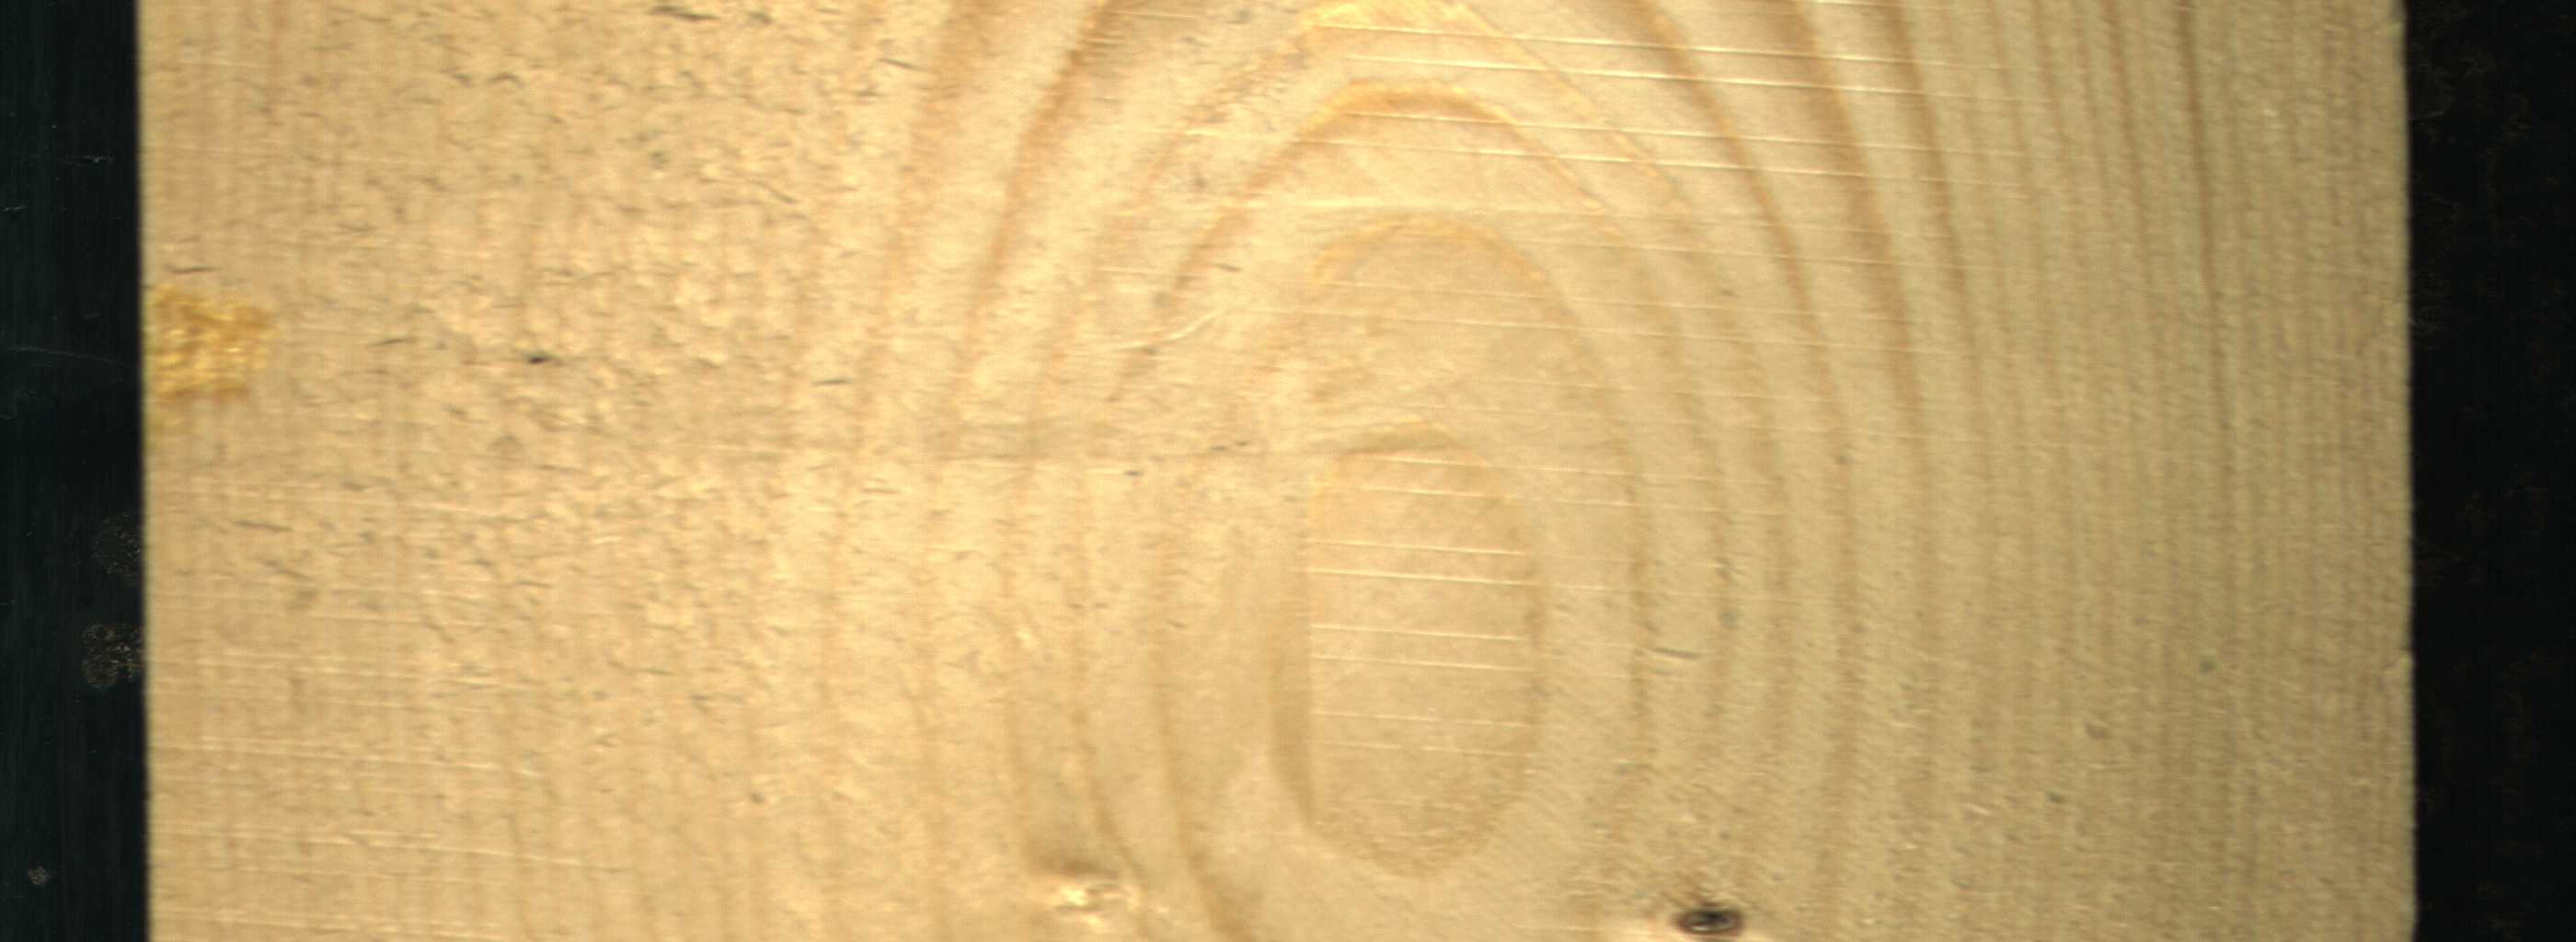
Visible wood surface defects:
resin
Live_Knot